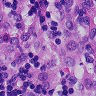
Metastatic tissue present: no